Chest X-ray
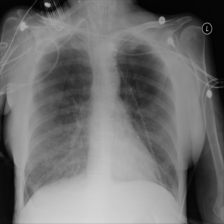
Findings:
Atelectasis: negative
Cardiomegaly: negative
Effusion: negative
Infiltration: positive
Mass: negative
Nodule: negative
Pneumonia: negative
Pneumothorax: negative
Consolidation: negative
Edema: negative
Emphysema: negative
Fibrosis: negative
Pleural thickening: negative
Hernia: negative